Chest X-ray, PA view. Patient: 66 years old, sex M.
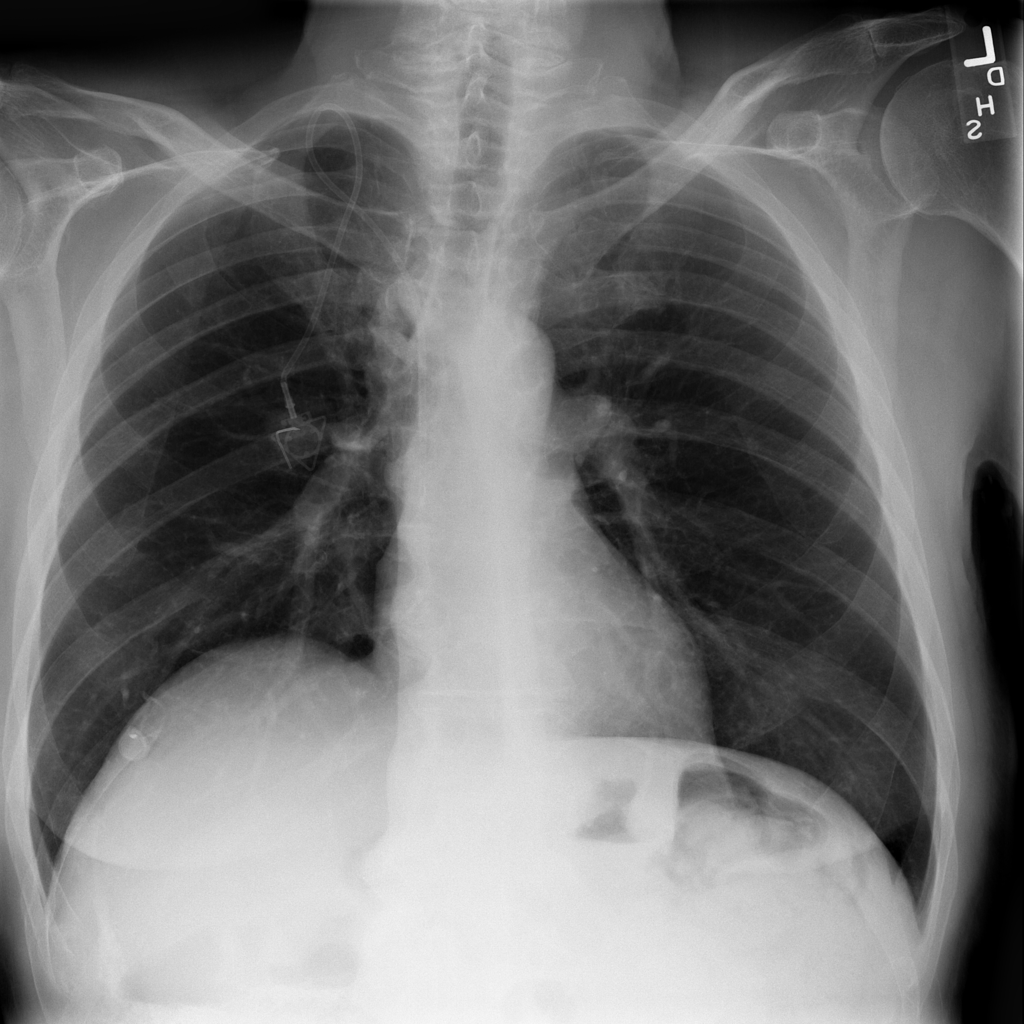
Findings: No Finding